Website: macys
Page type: cart
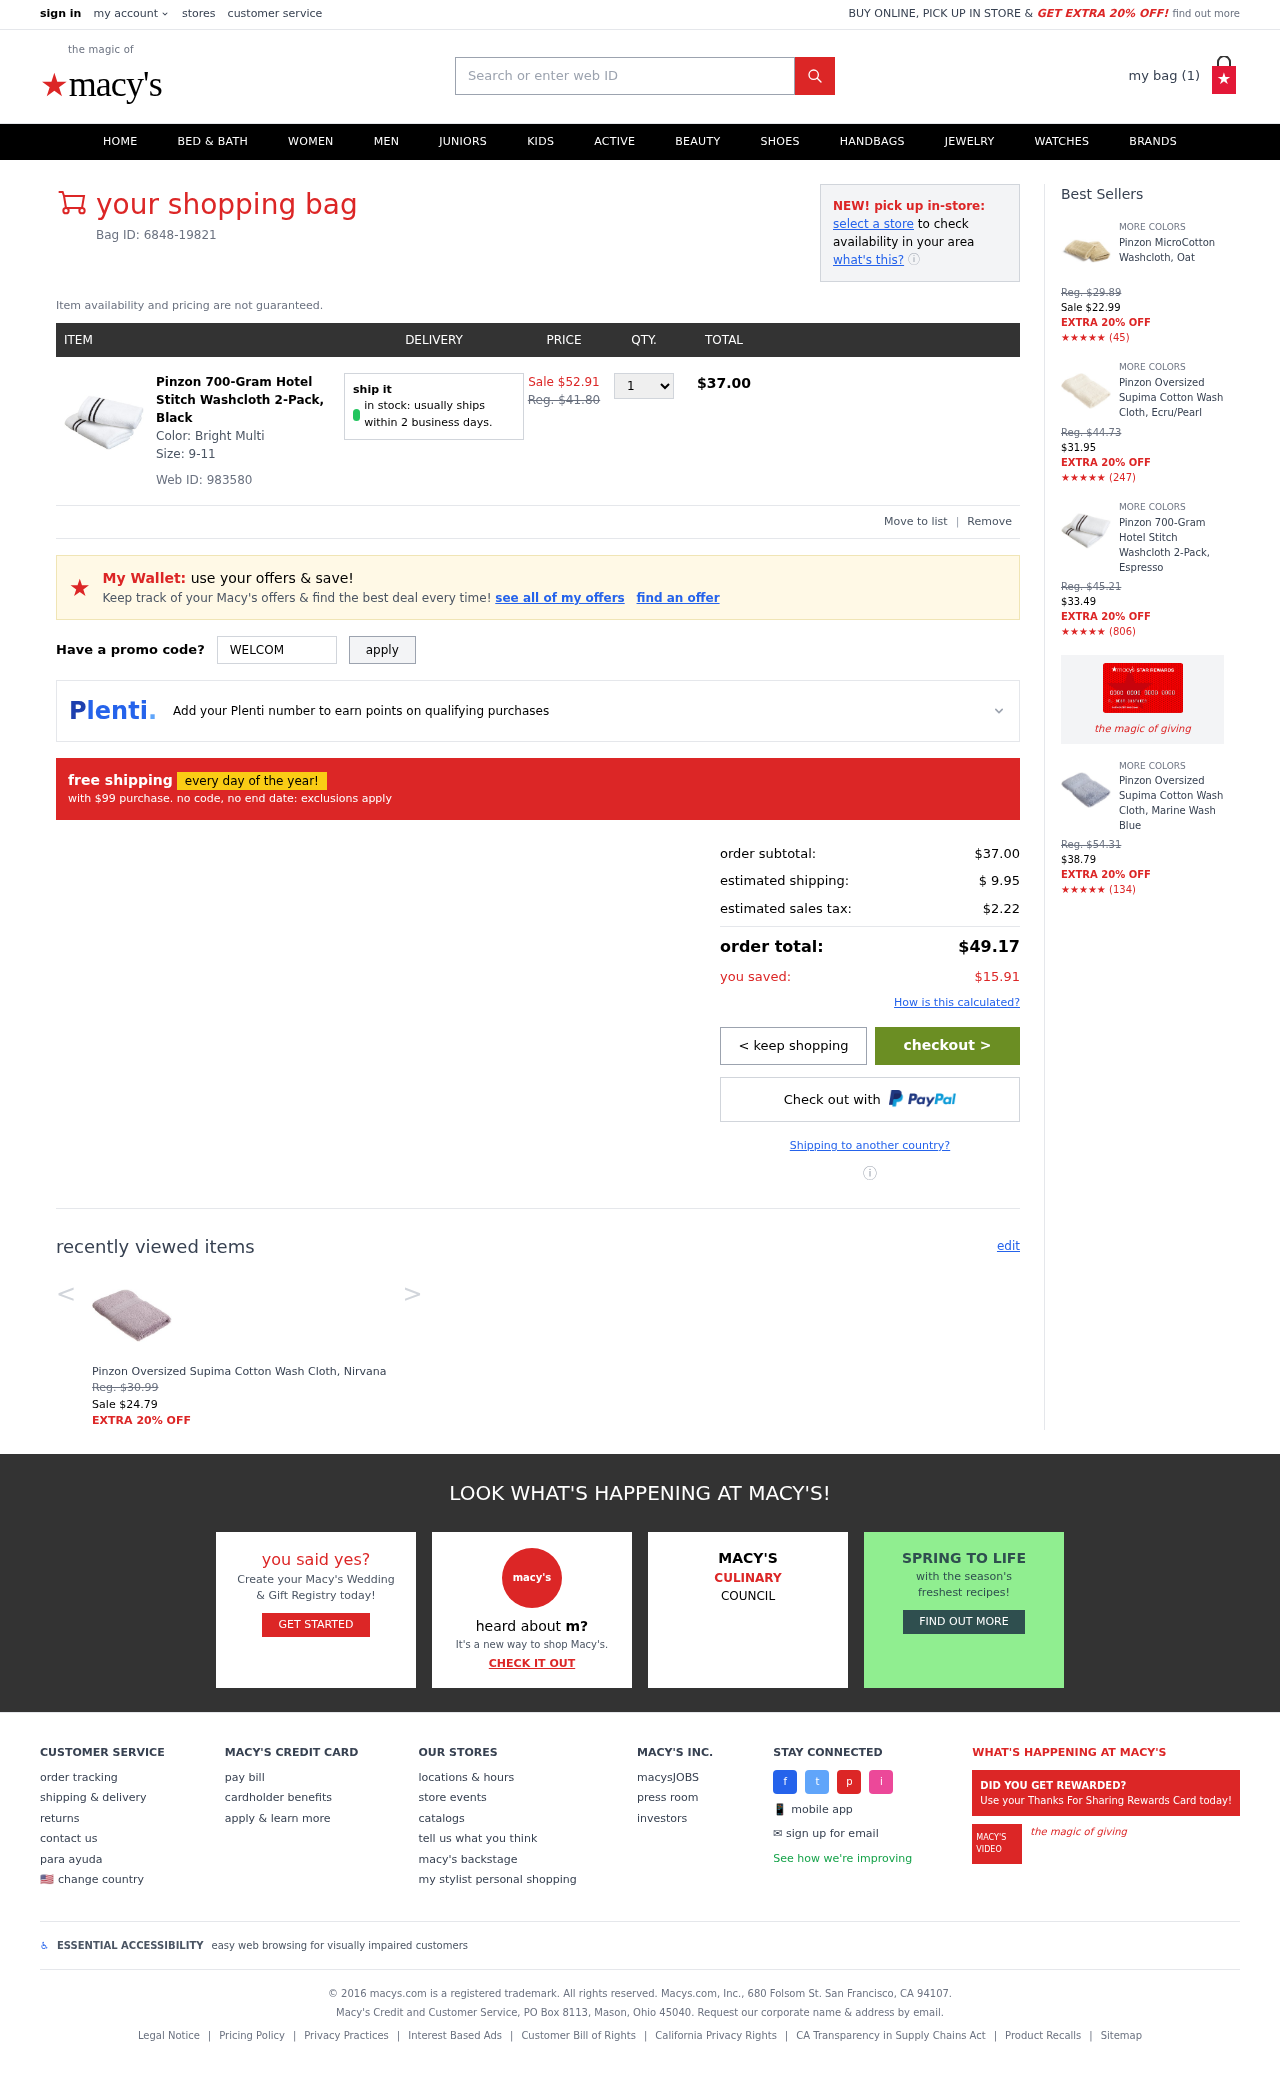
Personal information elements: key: PII_PROMO_CODE
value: WELCOME58
Product elements: key: PRODUCT1_NAME
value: Pinzon 700-Gram Hotel Stitch Washcloth 2-Pack, Black
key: PRODUCT1_PRICE
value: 37
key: PRODUCT1_QUANTITY
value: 1
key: PRODUCT2_NAME
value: Pinzon Oversized Supima Cotton Wash Cloth, Nirvana
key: PRODUCT2_PRICE
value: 24.79
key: PRODUCT3_NAME
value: Pinzon MicroCotton Washcloth, Oat
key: PRODUCT3_NUM_RATINGS
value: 45
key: PRODUCT3_PRICE
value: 22.99
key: PRODUCT4_NAME
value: Pinzon Oversized Supima Cotton Wash Cloth, Ecru/Pearl
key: PRODUCT4_NUM_RATINGS
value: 247
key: PRODUCT4_PRICE
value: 31.95
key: PRODUCT5_NAME
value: Pinzon 700-Gram Hotel Stitch Washcloth 2-Pack, Espresso
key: PRODUCT5_NUM_RATINGS
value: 806
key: PRODUCT5_PRICE
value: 33.49
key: PRODUCT6_NAME
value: Pinzon Oversized Supima Cotton Wash Cloth, Marine Wash Blue
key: PRODUCT6_NUM_RATINGS
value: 134
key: PRODUCT6_PRICE
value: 38.79
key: PRODUCT1_ORIGINAL_PRICE
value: Sale $52.91
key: PRODUCT1_TOTAL
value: $37.00
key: PRODUCT2_ORIGINAL_PRICE
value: Reg. $30.99
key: PRODUCT3_ORIGINAL_PRICE
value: Reg. $29.89
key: PRODUCT3_RATING
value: ★★★★★
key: PRODUCT4_ORIGINAL_PRICE
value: Reg. $44.73
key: PRODUCT4_RATING
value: ★★★★★
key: PRODUCT5_ORIGINAL_PRICE
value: Reg. $45.21
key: PRODUCT5_RATING
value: ★★★★★
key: PRODUCT6_ORIGINAL_PRICE
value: Reg. $54.31
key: PRODUCT6_RATING
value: ★★★★★
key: PRODUCT_WEB_ID
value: Web ID: 983580
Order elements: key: ORDER_NUM_ITEMS
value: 1
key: ORDER_BAG_ID
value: Bag ID: 6848-19821
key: ORDER_SUBTOTAL
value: $37.00
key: ORDER_SHIPPING_COST
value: $ 9.95
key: ORDER_TAX
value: $2.22
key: ORDER_TOTAL
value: $49.17
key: ORDER_SAVINGS
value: $15.91
Search elements: key: HEADER_SEARCH
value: Search or enter web ID